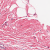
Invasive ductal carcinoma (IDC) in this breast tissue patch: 0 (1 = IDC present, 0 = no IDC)